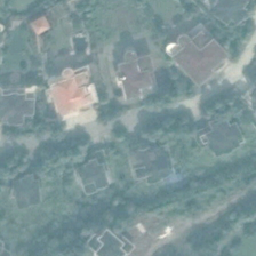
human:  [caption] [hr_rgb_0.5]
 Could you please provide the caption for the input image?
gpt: Bent roads extend through this residential zone in sporadic houses.

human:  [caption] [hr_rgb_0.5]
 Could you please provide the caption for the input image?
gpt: The house is on the side of the road with lots of trees.

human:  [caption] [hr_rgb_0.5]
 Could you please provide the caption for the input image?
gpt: some red roof buildings are located on the lawns near a pathway .

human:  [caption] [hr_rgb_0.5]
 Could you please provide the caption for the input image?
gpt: The house is a road with many trees.

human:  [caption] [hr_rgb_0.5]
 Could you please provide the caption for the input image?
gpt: A winding road through the residential area, scattered houses everywhere.